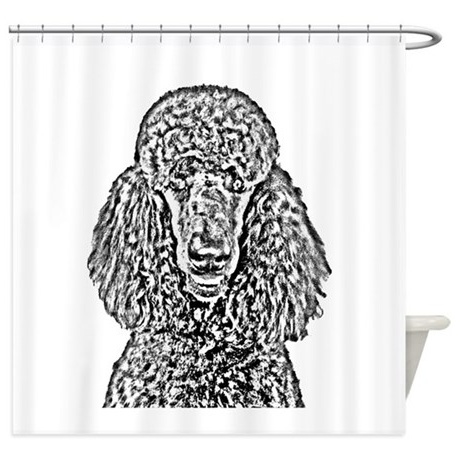
Label: Irish water spaniel